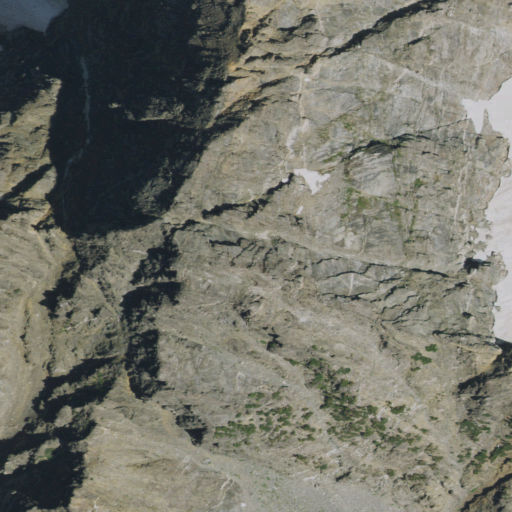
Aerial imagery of mountain in Wyoming named Eagles Rest Peak containing grassland and barren land